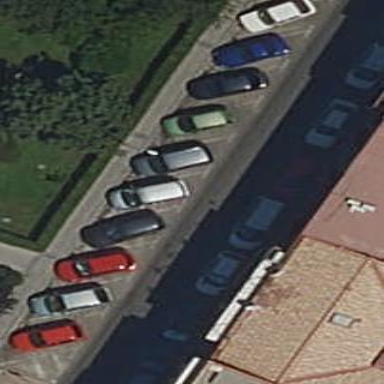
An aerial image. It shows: Parking lane designated for parking.